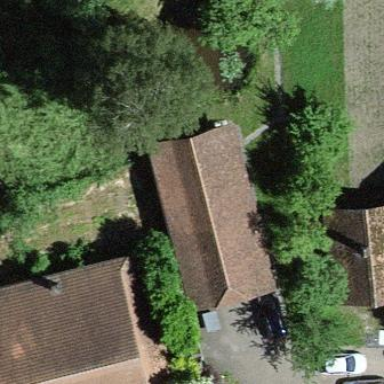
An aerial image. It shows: Shed building.